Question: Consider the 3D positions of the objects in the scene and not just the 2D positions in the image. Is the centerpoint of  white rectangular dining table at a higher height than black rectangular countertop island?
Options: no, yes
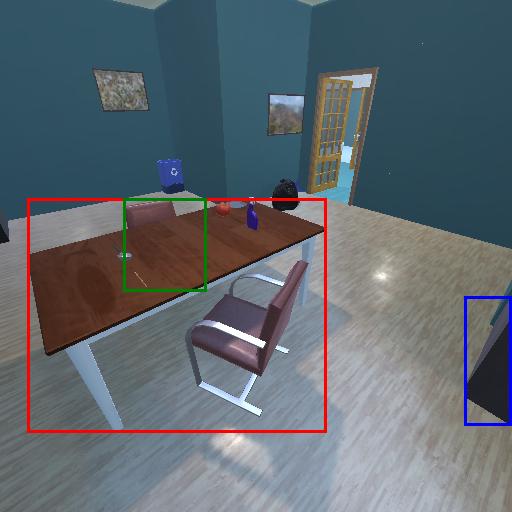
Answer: no